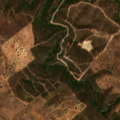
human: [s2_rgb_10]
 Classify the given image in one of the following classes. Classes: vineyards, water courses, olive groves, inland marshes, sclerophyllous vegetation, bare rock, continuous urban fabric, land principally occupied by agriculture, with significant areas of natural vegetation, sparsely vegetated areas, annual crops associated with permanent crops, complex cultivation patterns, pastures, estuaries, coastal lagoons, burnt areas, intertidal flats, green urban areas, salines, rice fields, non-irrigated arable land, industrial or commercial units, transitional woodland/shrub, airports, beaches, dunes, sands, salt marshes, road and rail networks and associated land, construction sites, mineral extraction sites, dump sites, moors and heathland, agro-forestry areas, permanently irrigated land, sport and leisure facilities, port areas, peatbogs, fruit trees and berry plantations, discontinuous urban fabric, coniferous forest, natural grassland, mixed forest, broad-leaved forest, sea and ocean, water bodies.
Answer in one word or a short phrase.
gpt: annual crops associated with permanent crops, agro-forestry areas, broad-leaved forest, sclerophyllous vegetation, transitional woodland/shrub